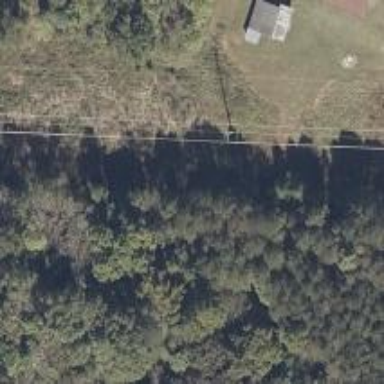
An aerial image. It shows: Power pole.